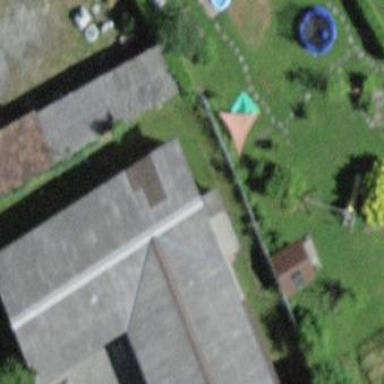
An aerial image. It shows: Building with gabled metal roof.